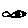
Label: fish